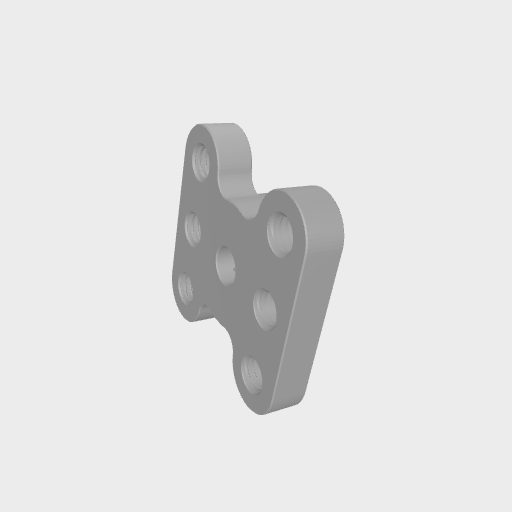
Part: SetScrewHub4ID